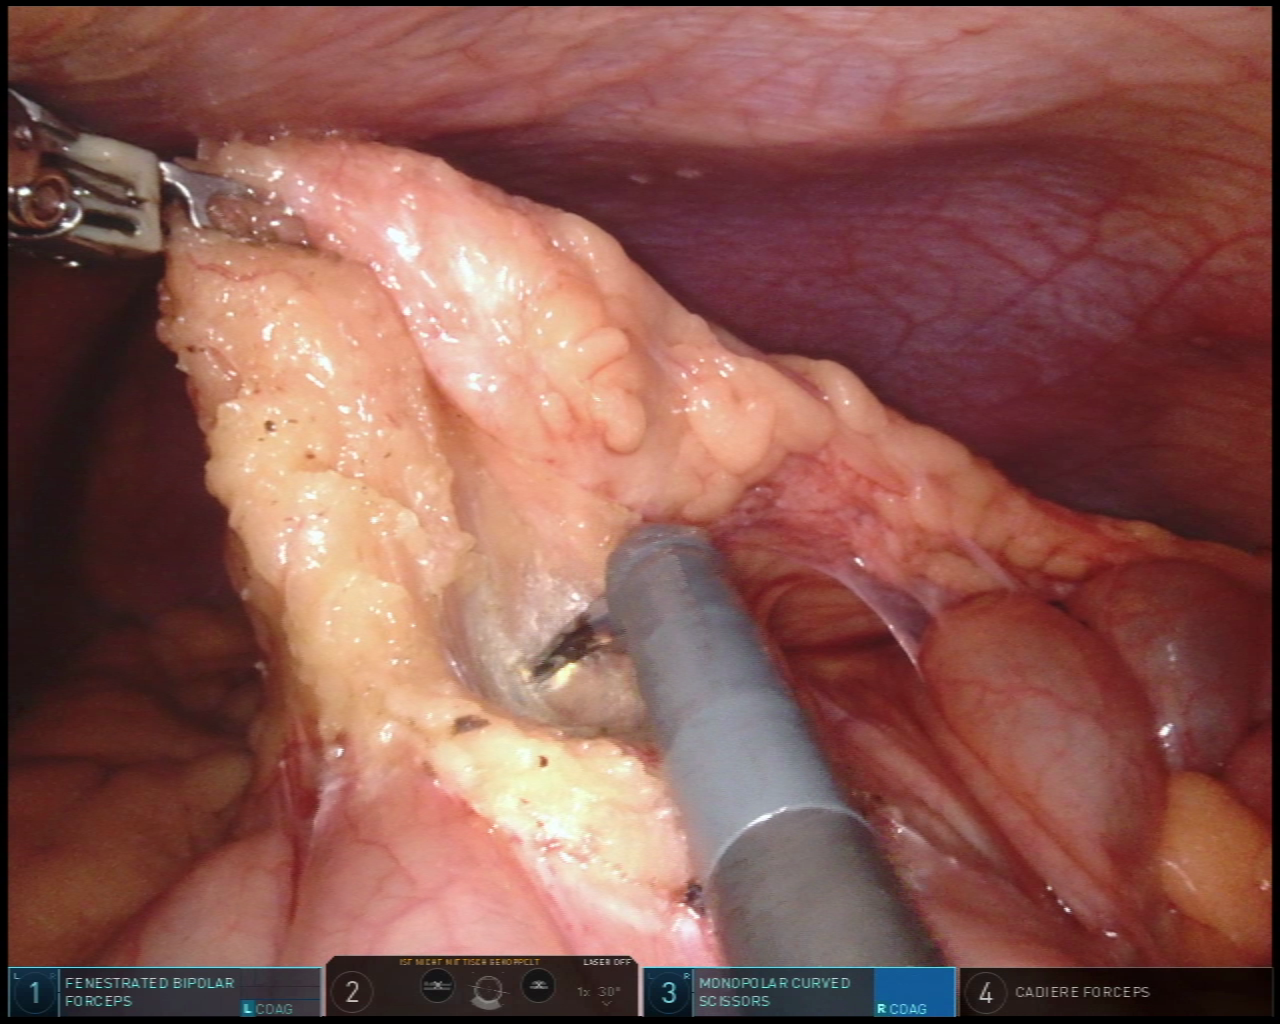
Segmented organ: colon
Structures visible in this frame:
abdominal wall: yes
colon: yes
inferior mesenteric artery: no
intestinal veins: no
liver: no
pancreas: no
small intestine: no
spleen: no
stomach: no
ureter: no
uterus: no
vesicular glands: no